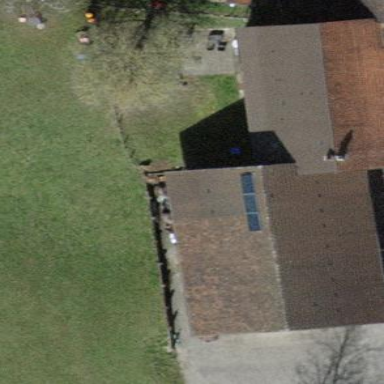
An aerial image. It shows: Rural barn.